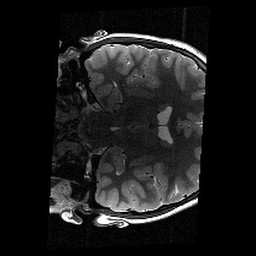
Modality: T2w
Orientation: coronal
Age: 10
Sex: male
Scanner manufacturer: siemens
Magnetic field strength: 3 T
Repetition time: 9.23 s
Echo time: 0.067 s